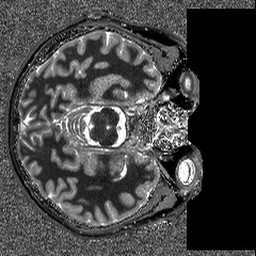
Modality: T1map
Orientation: axial
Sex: male